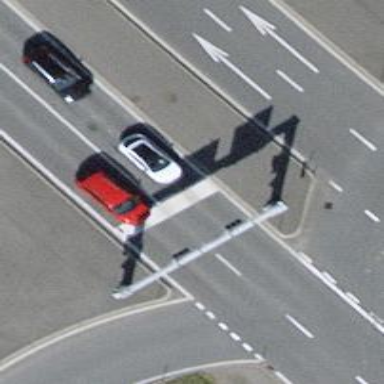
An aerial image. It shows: Road with traffic signals controlling the flow of traffic.